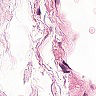
Metastatic tissue present: no